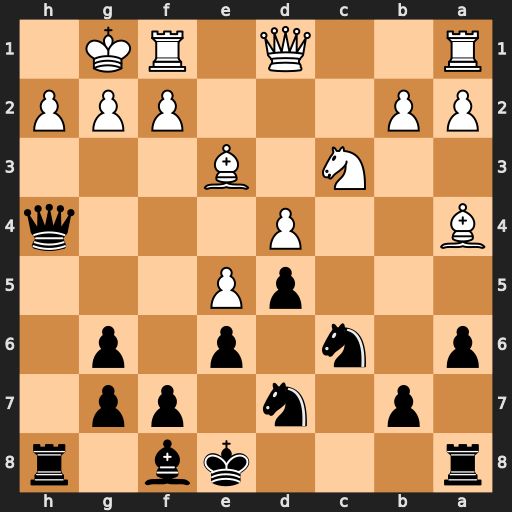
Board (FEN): r3kb1r/1p1n1pp1/p1n1p1p1/3pP3/B2P3q/2N1B3/PP3PPP/R2Q1RK1
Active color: b
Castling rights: kq
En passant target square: -
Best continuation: Qxh2#